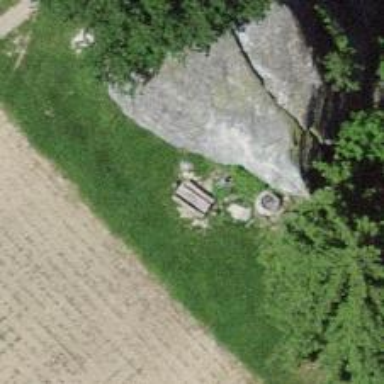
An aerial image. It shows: Picnic table located in leisure land area.